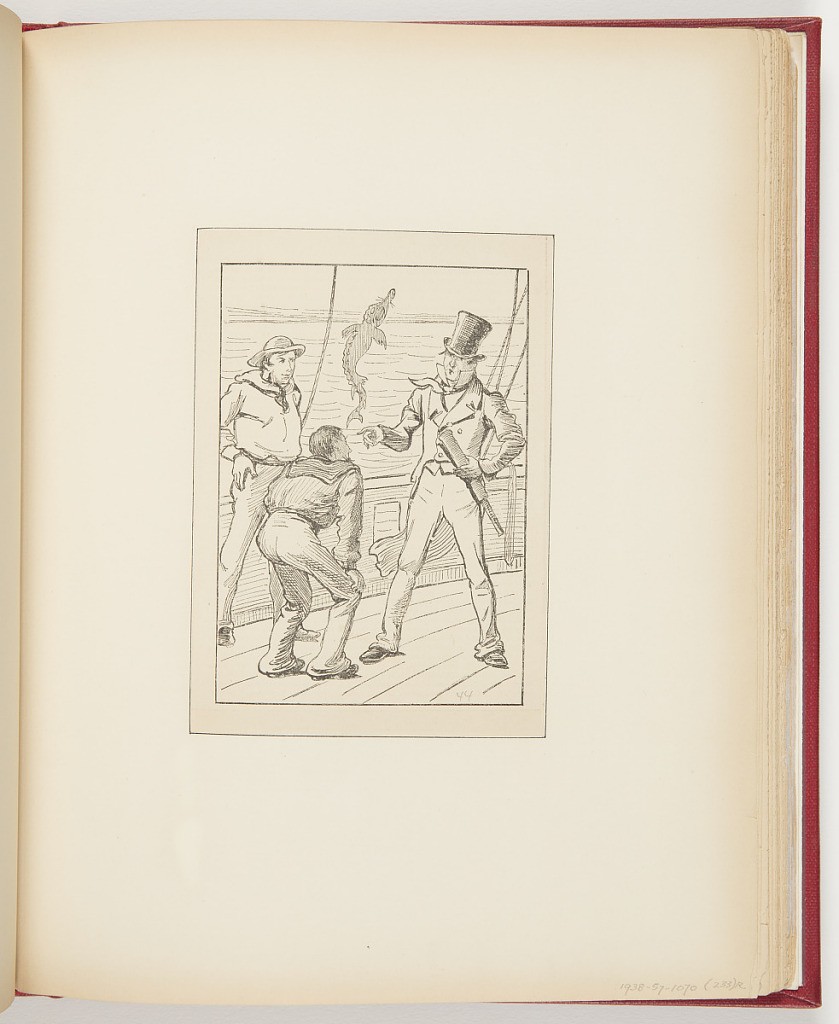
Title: The Cruise of the Polly Ann
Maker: Frederick Stuart Church, American, 1842–1924
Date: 1878
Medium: Printed in black ink on paper
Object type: Ephemera
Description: Short story from "Archibald the Cat, and Other Sea Yarns," about a sailor's journey to Sandy Hook.